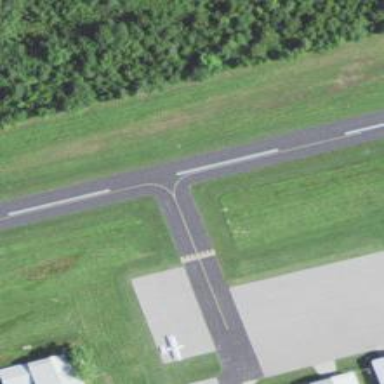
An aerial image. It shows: Asphalt runway at the airport.